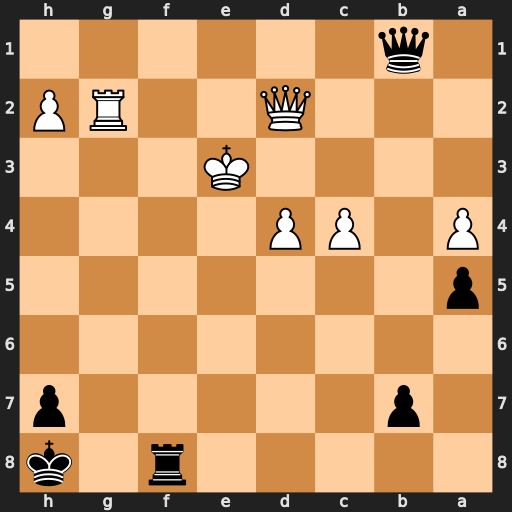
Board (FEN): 5r1k/1p5p/8/p7/P1PP4/4K3/3Q2RP/1q6
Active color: b
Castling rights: -
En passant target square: -
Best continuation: Qb3+ Qd3 Rf3+ Kxf3 Qxd3+